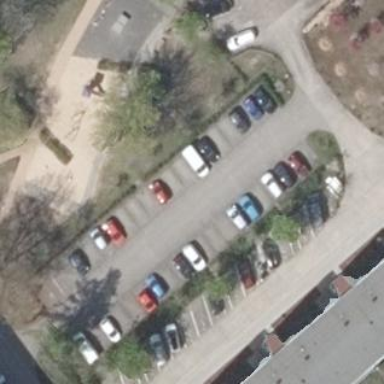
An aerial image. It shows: Parking area with surface.